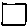
Label: square